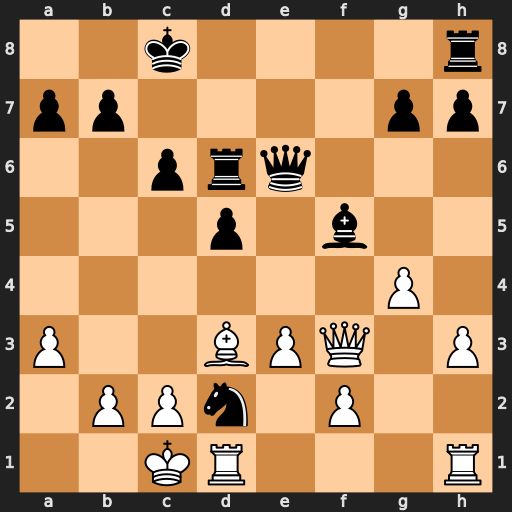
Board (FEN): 2k4r/pp4pp/2prq3/3p1b2/6P1/P2BPQ1P/1PPn1P2/2KR3R
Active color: w
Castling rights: -
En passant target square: -
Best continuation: Qxf5 Qxf5 Bxf5+